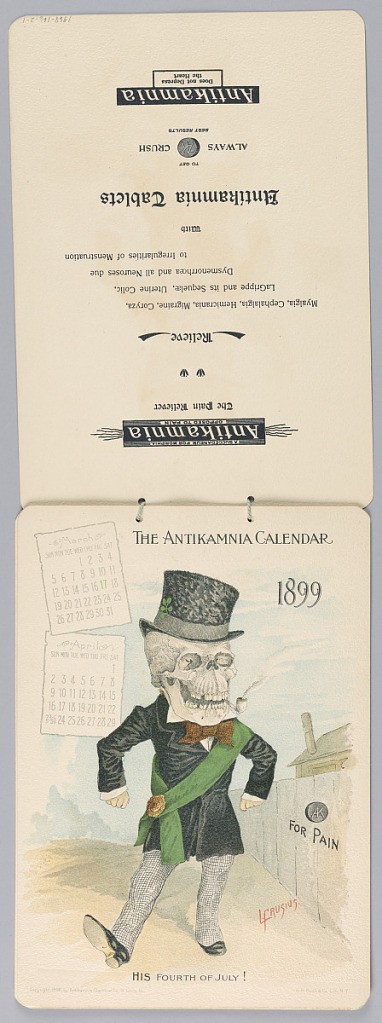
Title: The Antikamnia Calendar, March and April, 1899: His Fourth of July!
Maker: Louis Crusius, American, 1862 - 1898
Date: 1898
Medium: Chromolithograph on paper with string binding
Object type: Calendar
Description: March and April, 1899.